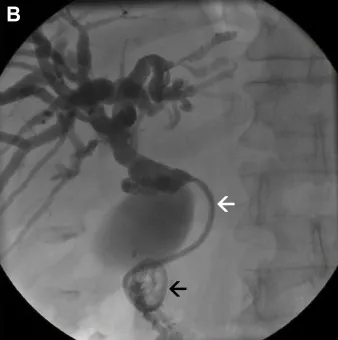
Percutaneous transhepatic cholangiodrainage (PTCD). Control cholangiogram after positioning of a 8 F PTCD for combined external/internal drainage (black arrow: configuration of the pigtail of the PTCD in the duodenum; white arrows: bridging of the malignant obstruction via the 8 F PTCD) (B).
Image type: radiology (x_ray)